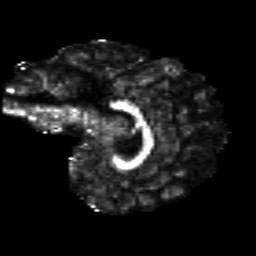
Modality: FA
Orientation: sagittal
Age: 28
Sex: male
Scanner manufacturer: siemens
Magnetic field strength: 3 T
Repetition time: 8.8 s
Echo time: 0.085 s